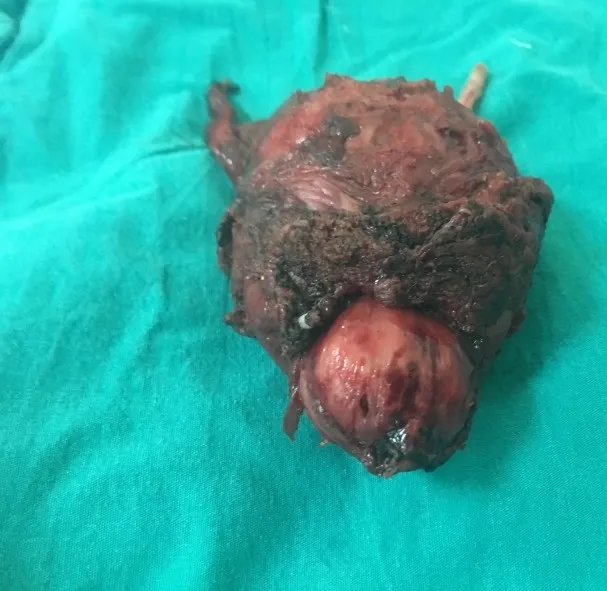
Radical prostatectomy specimen.
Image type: medical_photograph (other_medical_photograph)